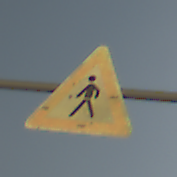
Verkehrszeichen: FussgaengerRechts
Umgebung: Outdoor, Special
Tageszeit: MorningAfternoon
Wetter: Clear
Licht: Natural
Jahreszeit: NotSpecified
Kontrast: HighContrast